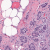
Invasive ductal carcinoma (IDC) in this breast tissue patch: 1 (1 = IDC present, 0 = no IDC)